Question: I have an ASP.Net MVC 5 application, it uses Ent Lib 6 Logging Application block.
Details:
- - -
Problem:
When I try to download the log file form the server using FTP I get error stating "550 The process cannot access the file because it is being used by another process."

This is how my web.config looks
'''
<?xml version="1.0" encoding="utf-8"?>
<configuration>
<configSections>
<section name="loggingConfiguration" type="Microsoft.Practices.EnterpriseLibrary.Logging.Configuration.LoggingSettings, Microsoft.Practices.EnterpriseLibrary.Logging, Version=6.0.0.0, Culture=neutral, PublicKeyToken=31bf3856ad364e35" requirePermission="true" />
</configSections>
<appSettings>
.....
</appSettings>
<loggingConfiguration name="" tracingEnabled="true" defaultCategory="General">
<listeners>
<add name="Rolling Flat File Trace Listener" type="Microsoft.Practices.EnterpriseLibrary.Logging.TraceListeners.RollingFlatFileTraceListener, Microsoft.Practices.EnterpriseLibrary.Logging, Version=6.0.0.0, Culture=neutral, PublicKeyToken=31bf3856ad364e35"
listenerDataType="Microsoft.Practices.EnterpriseLibrary.Logging.Configuration.RollingFlatFileTraceListenerData, Microsoft.Practices.EnterpriseLibrary.Logging, Version=6.0.0.0, Culture=neutral, PublicKeyToken=31bf3856ad364e35"
fileName="C:\ServerPath\Log\Log.txt" footer="" formatter="Text Formatter" header=""
rollFileExistsBehavior="Increment" rollInterval="Day" timeStampPattern="dd-MM-yyyy"
asynchronous="false" />
</listeners>
<formatters>
<add type="Microsoft.Practices.EnterpriseLibrary.Logging.Formatters.TextFormatter, Microsoft.Practices.EnterpriseLibrary.Logging, Version=6.0.0.0, Culture=neutral, PublicKeyToken=31bf3856ad364e35"
template="{timestamp(local:M/dd/yyyy HH:mm:ss.fff)} ({win32ThreadId}) ({severity}) {message}" name="Text Formatter" />
</formatters>
<categorySources>
<add switchValue="All" name="General">
<listeners>
<add name="Rolling Flat File Trace Listener" />
</listeners>
</add>
</categorySources>
<specialSources>
<allEvents switchValue="All" name="All Events" />
<notProcessed switchValue="All" name="Unprocessed Category" />
<errors switchValue="All" name="Logging Errors &amp; Warnings">
<listeners>
<add name="Rolling Flat File Trace Listener" />
</listeners>
</errors>
</specialSources>
</loggingConfiguration>
.....
</configuration>
'''
As expected if I change my Web.config (on server) file lock is released and then I can download it or if I wait long enough then also lock is released. But of-course none of this is acceptable. So is it possible to get logs real time from the server? Other option could be to use some other logging library.
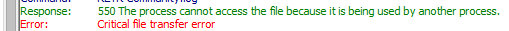
Answer: In case if you stumble upon this question this is what I have observed.
So after struggling for few days I have come to conclusion that there is no easy or straight forward way to resolve this unless I have a second URL where I can expose my log file thru browser. This works well but it does have associated security risk as anyone with the URL can view log contents.
The other solution is to ask your service provider to provide remote access to server this is more secure approach.